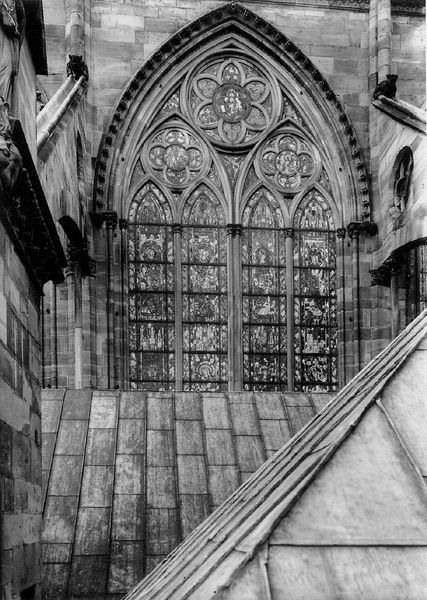
Titel: Straßburger Münster
Standort: Straßburg (EU - F)
Schlagwörter: fenster, glas, grau, dach, haus, rose, wand, architektur, kirche, gotik, reiter, bogen, mauer, türe, detail, foto, nische, außen, dom, scheiben, schwarzweiß, münster, kathedrale, langhaus, gesims, glasmalerei, querhaus, rosette, spitzbogen, spitzbögen, kapelle, schräge, geistlich, mandala, gothik, rosetten, basilika, architekturdetail, fensterrose, stützpfeiler, strebepfeiler, kalkstein, krabben, kirchenfenster, spitzbogenfenster, auschnitt, fischblase, 1300, fensterbahn, fensterfelder, doppelpass